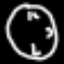
Label: clock